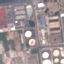
Land use / land cover: Industrial